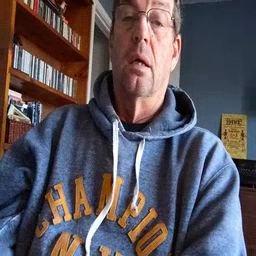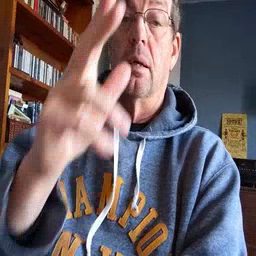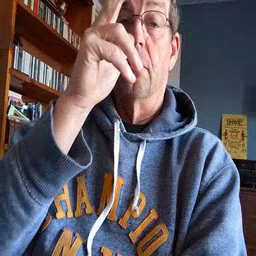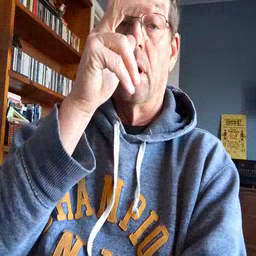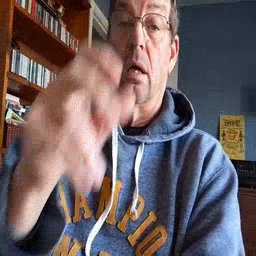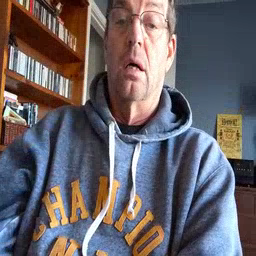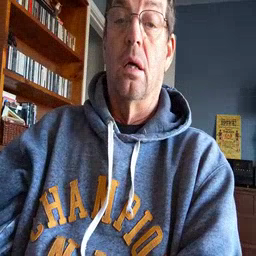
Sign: bug